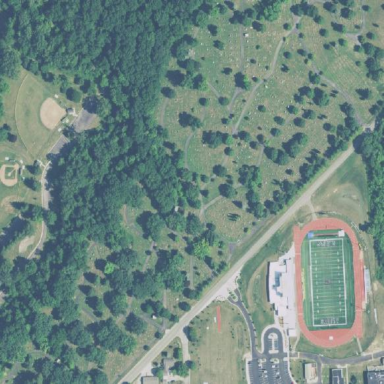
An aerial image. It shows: Cemetery.